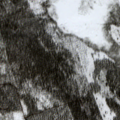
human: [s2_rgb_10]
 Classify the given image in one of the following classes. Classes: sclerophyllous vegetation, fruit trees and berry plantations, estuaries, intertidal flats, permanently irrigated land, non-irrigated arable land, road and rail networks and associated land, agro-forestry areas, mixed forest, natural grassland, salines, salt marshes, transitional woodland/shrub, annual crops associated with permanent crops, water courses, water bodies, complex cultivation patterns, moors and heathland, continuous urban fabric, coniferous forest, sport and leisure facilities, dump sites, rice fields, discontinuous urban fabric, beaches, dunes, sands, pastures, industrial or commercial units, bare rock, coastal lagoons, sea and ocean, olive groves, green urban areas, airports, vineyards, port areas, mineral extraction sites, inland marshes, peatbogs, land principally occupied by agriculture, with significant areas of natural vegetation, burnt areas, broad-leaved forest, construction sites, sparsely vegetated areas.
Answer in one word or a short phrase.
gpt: coniferous forest, mixed forest, transitional woodland/shrub, peatbogs